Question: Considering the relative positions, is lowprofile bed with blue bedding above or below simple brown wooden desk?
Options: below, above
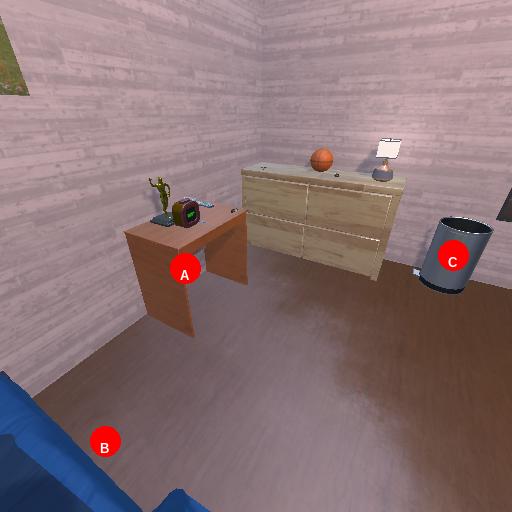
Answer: below